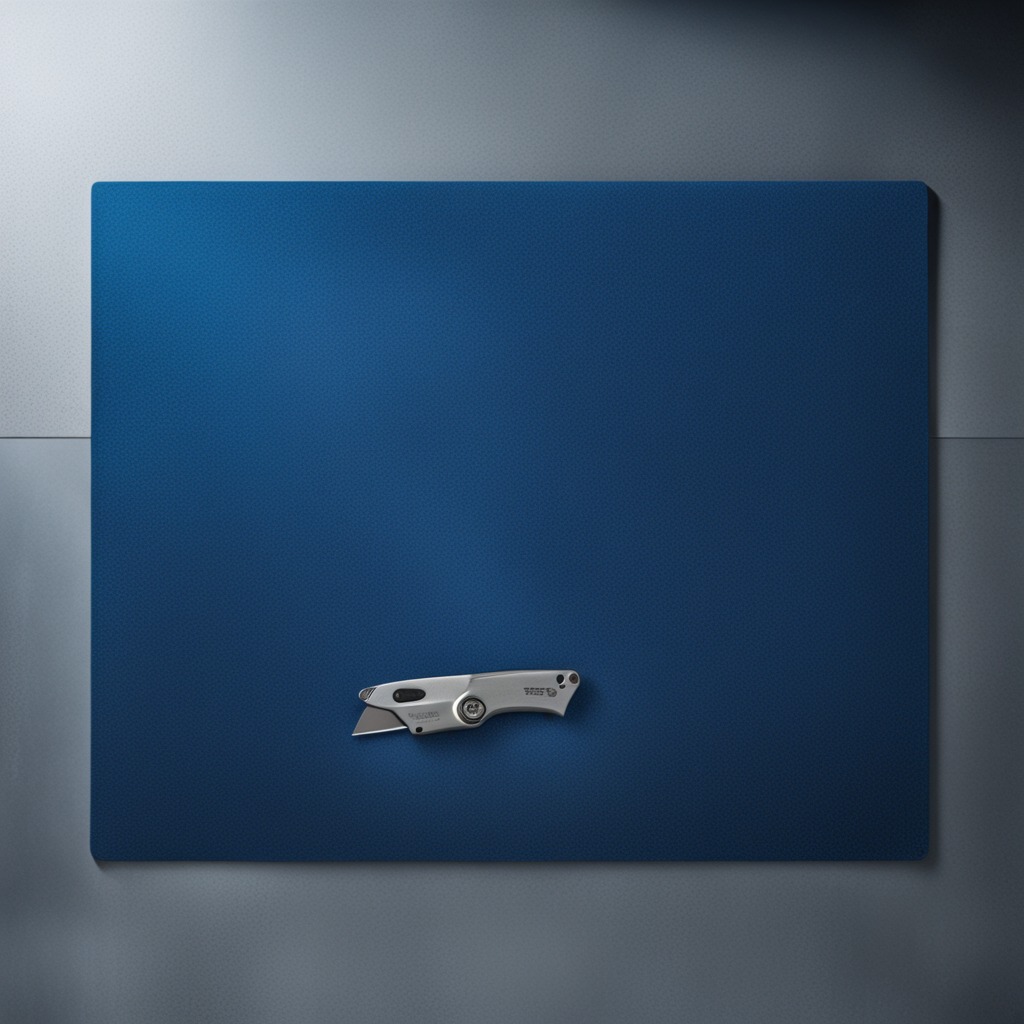
A utility knife is lying on the clean granite tabletop.